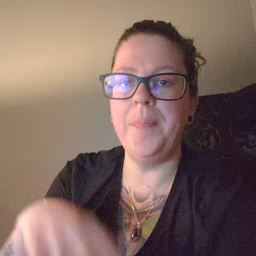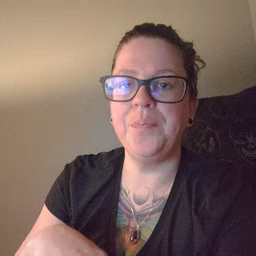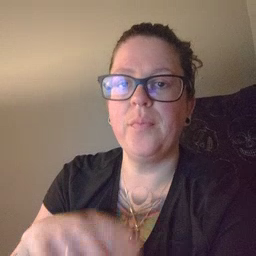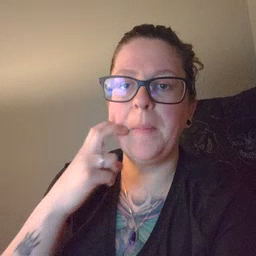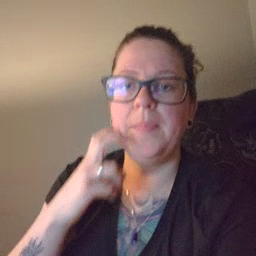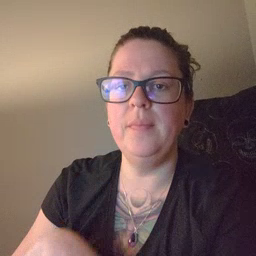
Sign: gum